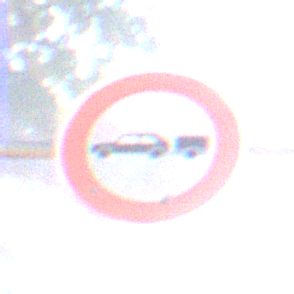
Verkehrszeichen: VerbotPersonenkraftwagenMitAnhaenger
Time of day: MorningAfternoon
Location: Outdoor (Suburban)
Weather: Clear
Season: NotSpecified
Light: Natural